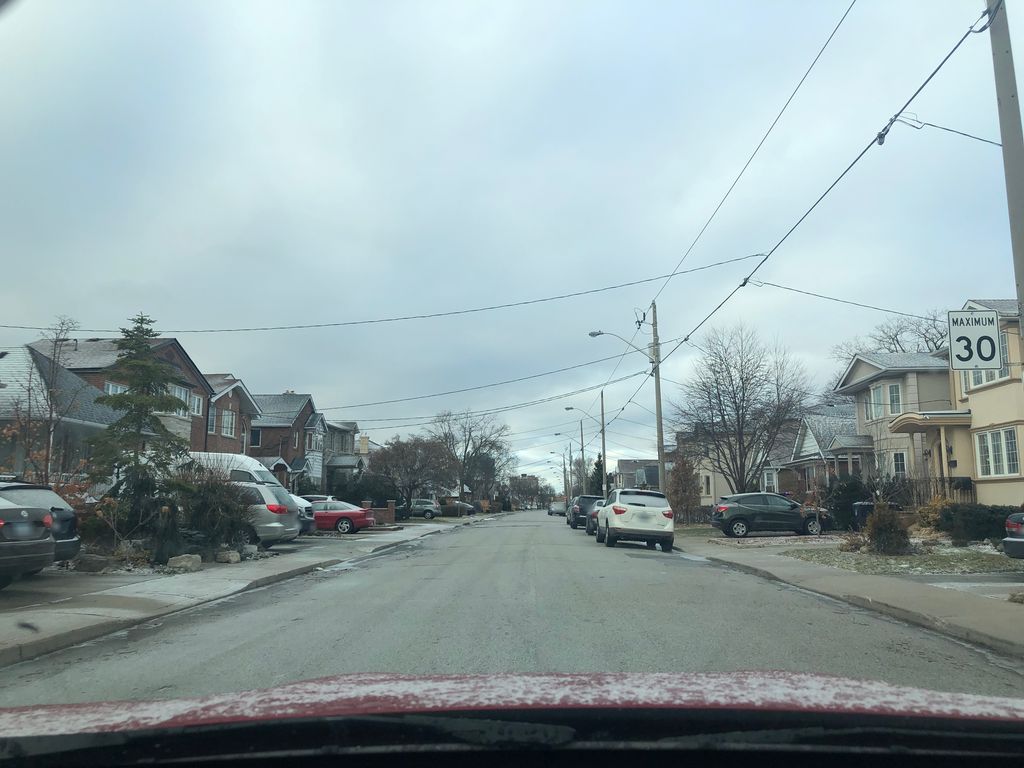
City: toronto